Chest X-ray. View position: PA
Patient age: 52
Patient sex: M
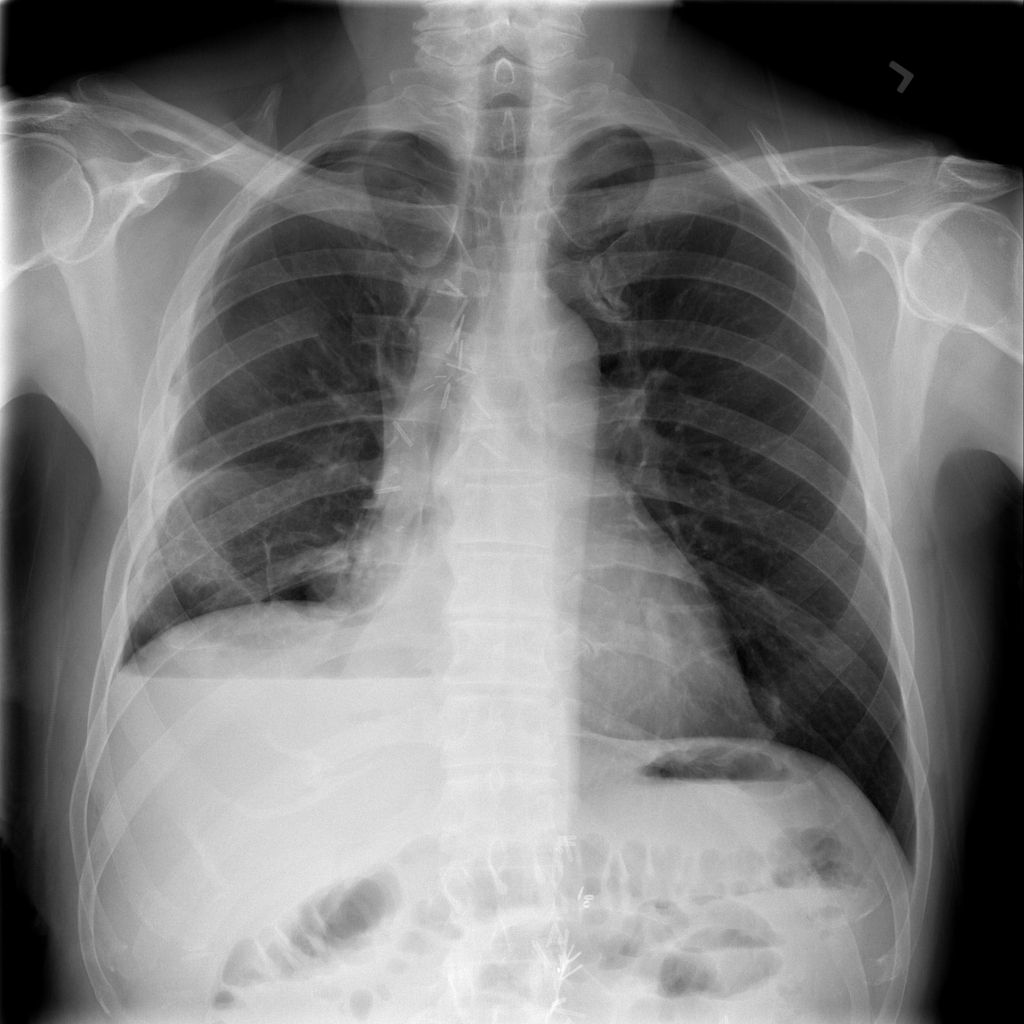
Finding: Pneumothorax